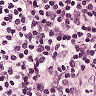
Metastatic tissue present: no